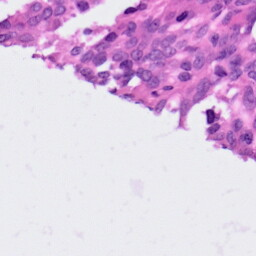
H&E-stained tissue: Ovarian